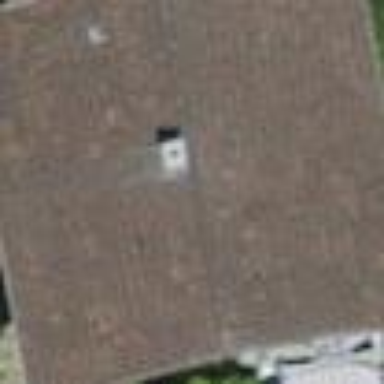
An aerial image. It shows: Gabled roofed house.